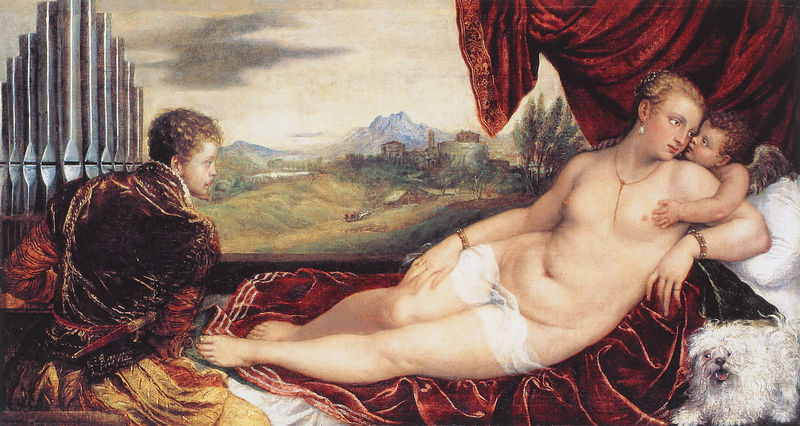
Titel: Venus mit Cupido, Orgelspieler und Hündchen
Künstler: Tizian
Institution: Berlin, Staatliche Museen, Gemäldegalerie
Schlagwörter: akt, berg, flügel, gemälde, mann, nackt, kirchturm, landschaft, stadt, brust, busen, frau, hintergrund, ohrring, schmuck, blick, haus, hund, rot, tier, tuch, wiese, wolke, bart, messer, samt, bild, hals, vorhang, hügel, gold, decke, drei, kind, musik, locken, renaissance, turm, engel, putte, putto, fell, liegen, beobachten, halsband, berge, fels, gebirge, kette, kissen, bett, nabel, panorama, berlin, tizian, liege, armreif, orgel, begierde, dolch, tintoretto, venus, amor, cupido, orgelpfeifen, hung, orgelpfeife, freier, veronese, lick, erge, landcshaft, beobachte, knae, dritter